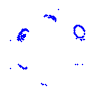
Particle: proton